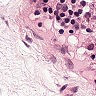
Metastatic tissue present: no